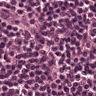
Metastatic tissue present: no